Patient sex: M
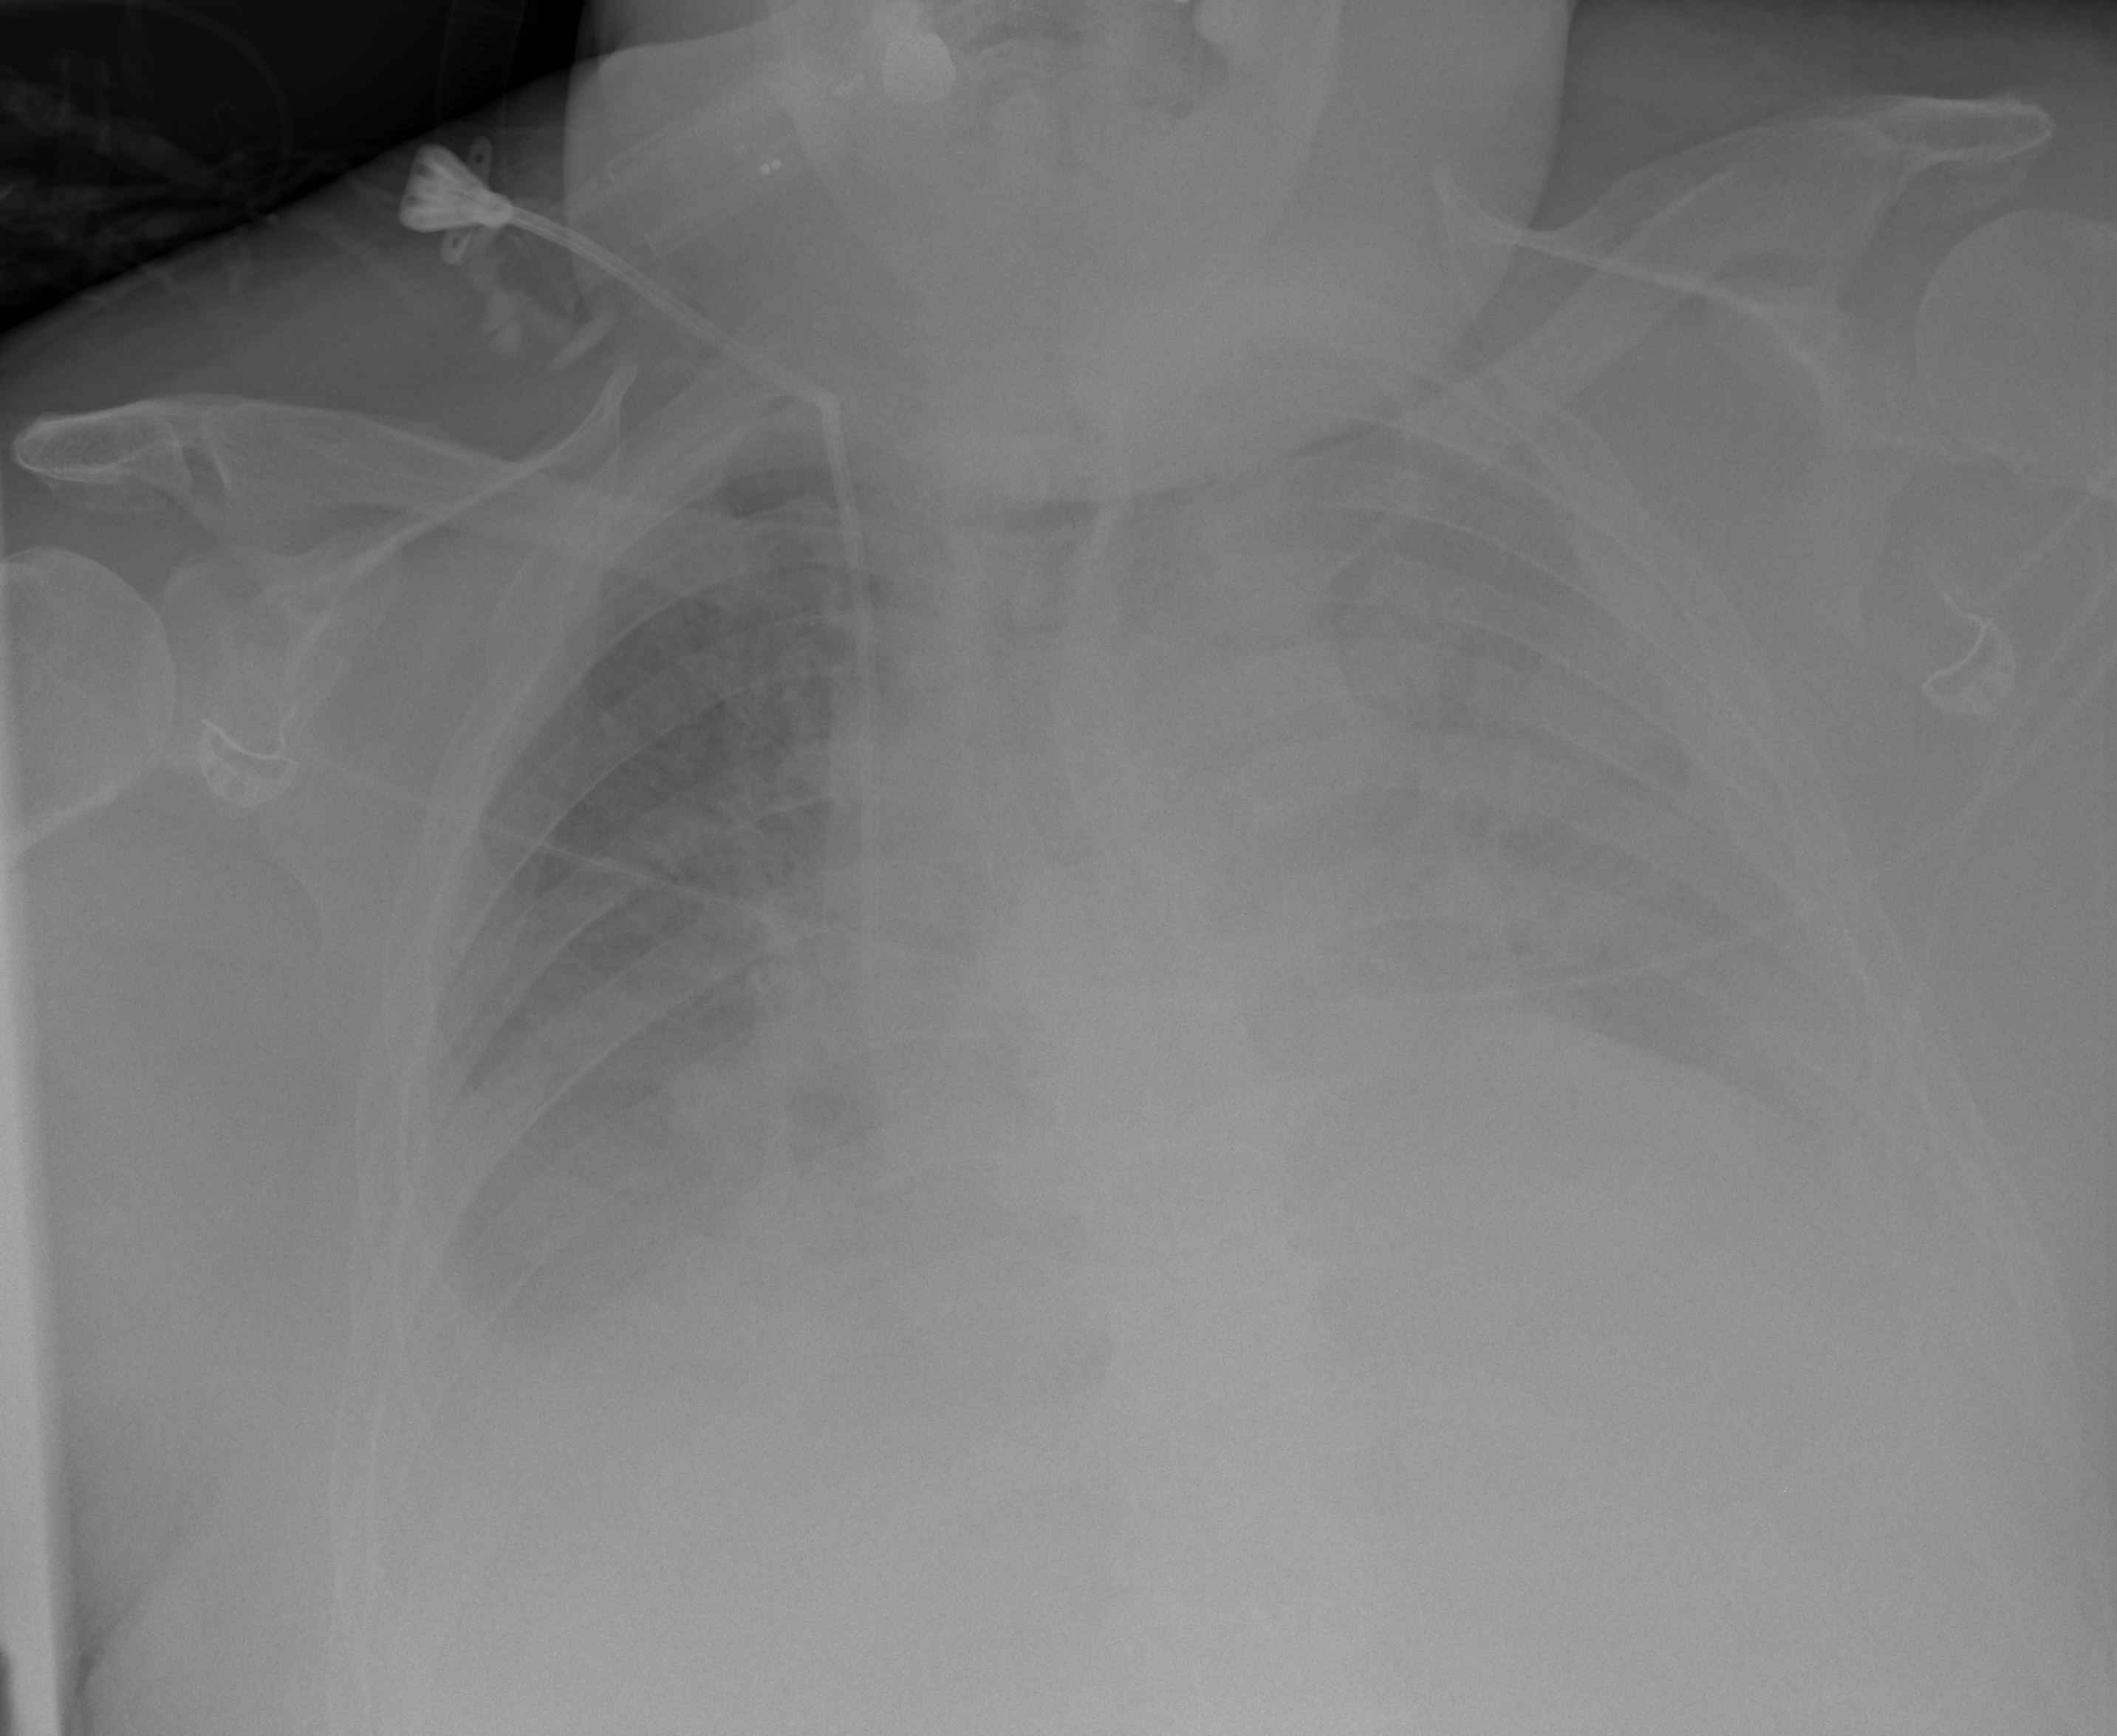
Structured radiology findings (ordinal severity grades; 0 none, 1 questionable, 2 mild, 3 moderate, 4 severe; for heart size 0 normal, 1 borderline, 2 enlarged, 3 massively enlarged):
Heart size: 2
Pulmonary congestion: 3
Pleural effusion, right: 3
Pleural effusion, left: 4
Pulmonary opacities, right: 2
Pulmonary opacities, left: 2
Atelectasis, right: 2
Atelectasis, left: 3